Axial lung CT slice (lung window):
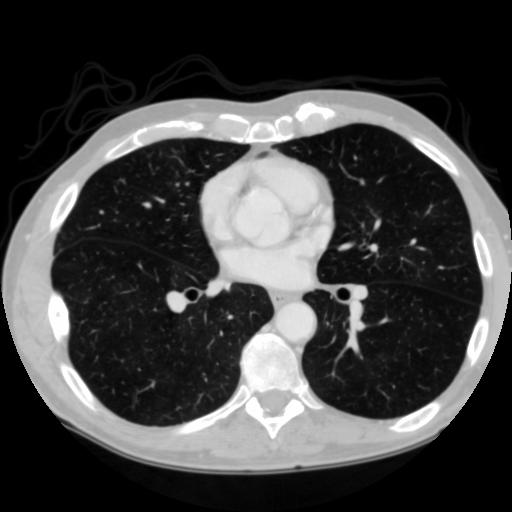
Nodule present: no